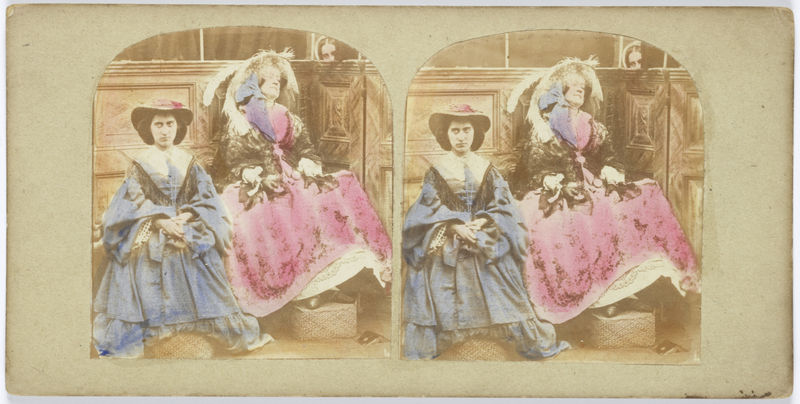
Titel: Tafereel in interieur: jonge vrouw met slapende oudere vrouw, andere vrouw kijkt om hoekje
Standort: Amsterdam
Institution: Rijksmuseum
Schlagwörter: blau, frauen, damen, frau, frisur, hut, kleider, federn, tod, trauer, hände, kirche, drei, gewänder, rosa, röcke, studie, schemel, foto, fotografie, koloriert, fußbänkchen, coloriert, passepartout, opulent, huren, fotogradie, spion, spingsen